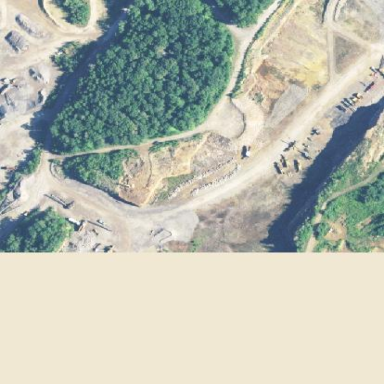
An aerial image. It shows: Quarry area that is man-made.